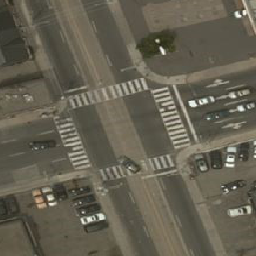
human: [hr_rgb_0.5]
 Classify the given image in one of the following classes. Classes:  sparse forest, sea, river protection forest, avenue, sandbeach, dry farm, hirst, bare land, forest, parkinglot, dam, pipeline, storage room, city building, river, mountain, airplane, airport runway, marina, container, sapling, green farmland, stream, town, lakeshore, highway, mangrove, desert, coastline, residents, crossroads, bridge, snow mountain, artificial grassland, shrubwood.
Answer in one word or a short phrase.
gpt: crossroads